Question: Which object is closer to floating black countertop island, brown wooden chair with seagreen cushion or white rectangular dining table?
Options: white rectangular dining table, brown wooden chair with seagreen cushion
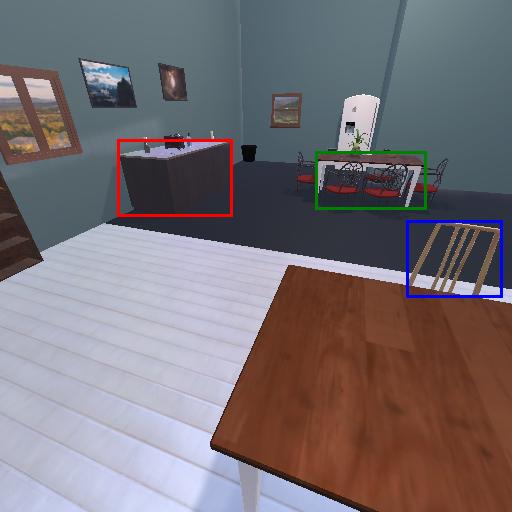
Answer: white rectangular dining table